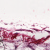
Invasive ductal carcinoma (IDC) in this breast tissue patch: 0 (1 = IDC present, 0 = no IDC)